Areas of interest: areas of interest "Boyi Art Museum"
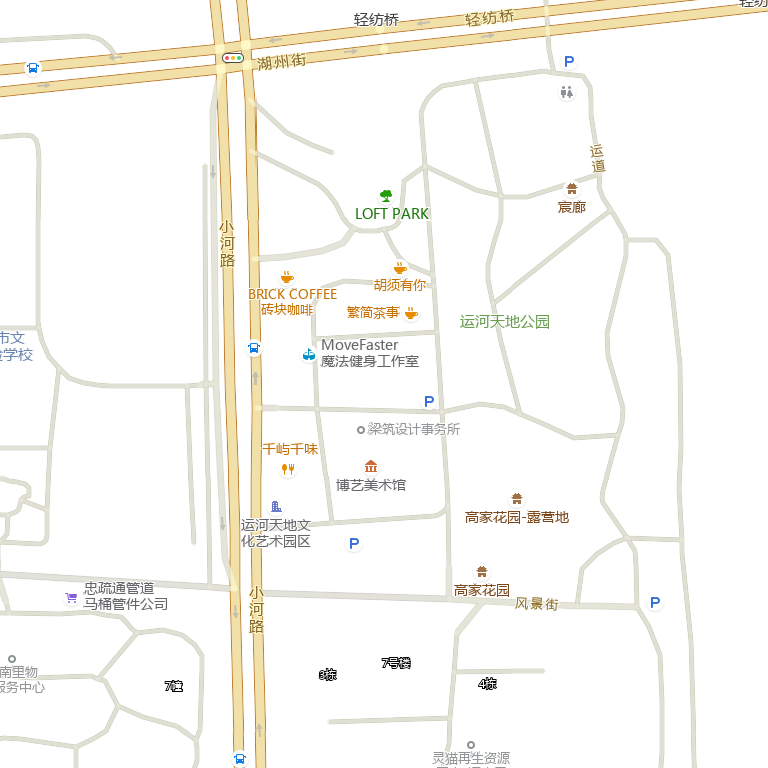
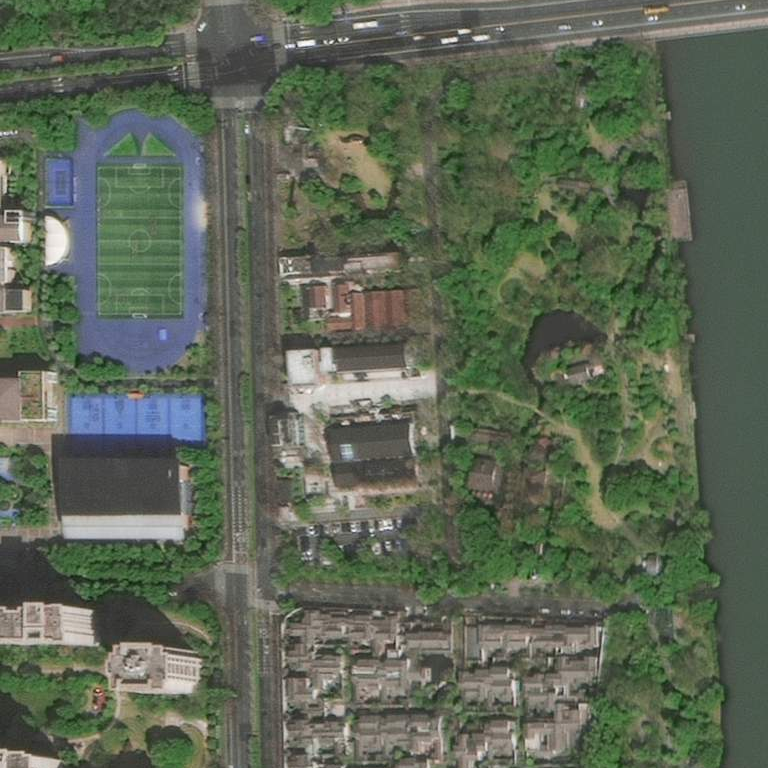